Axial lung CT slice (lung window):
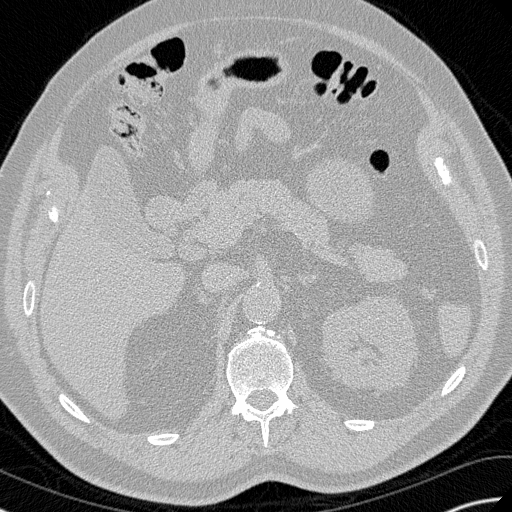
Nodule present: no